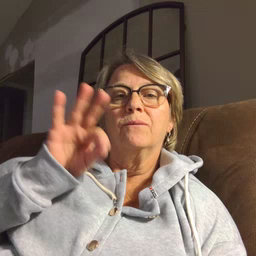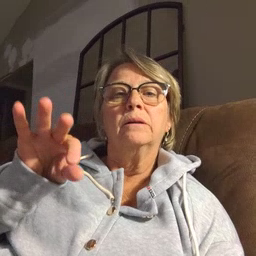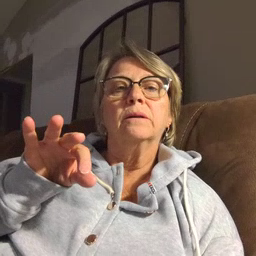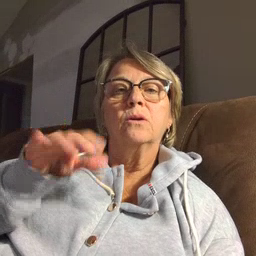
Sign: frenchfries